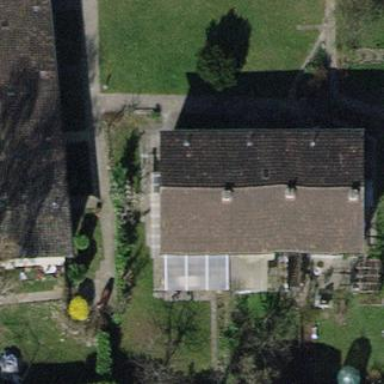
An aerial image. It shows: Terrace building.